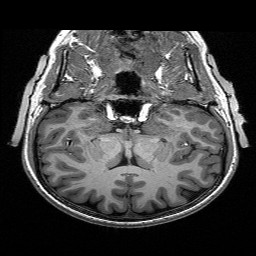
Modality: T1w
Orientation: sagittal